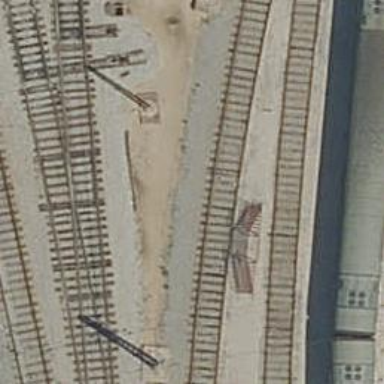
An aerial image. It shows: Rail yard with electrified contact lines for the trains.